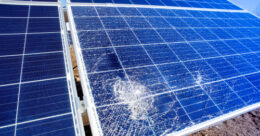
Label: Physical-Damage